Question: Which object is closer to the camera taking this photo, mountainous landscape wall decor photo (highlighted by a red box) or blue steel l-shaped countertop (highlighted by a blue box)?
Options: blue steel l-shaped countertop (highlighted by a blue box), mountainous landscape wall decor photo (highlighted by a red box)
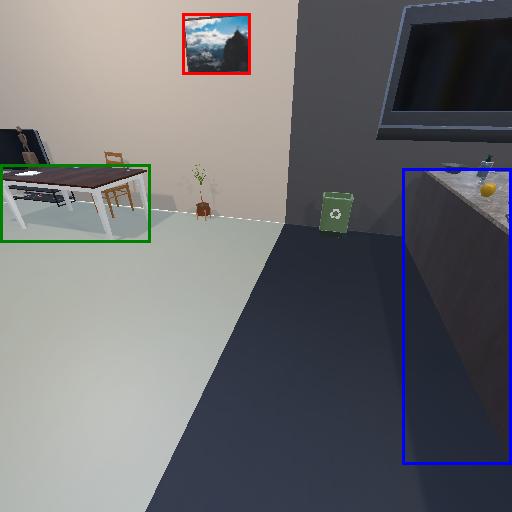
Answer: blue steel l-shaped countertop (highlighted by a blue box)